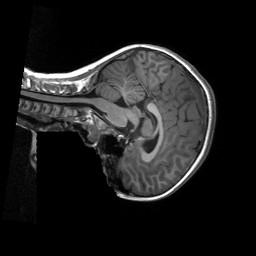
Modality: T1w
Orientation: sagittal
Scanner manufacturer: siemens
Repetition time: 2.3 s
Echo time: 0.00229 s